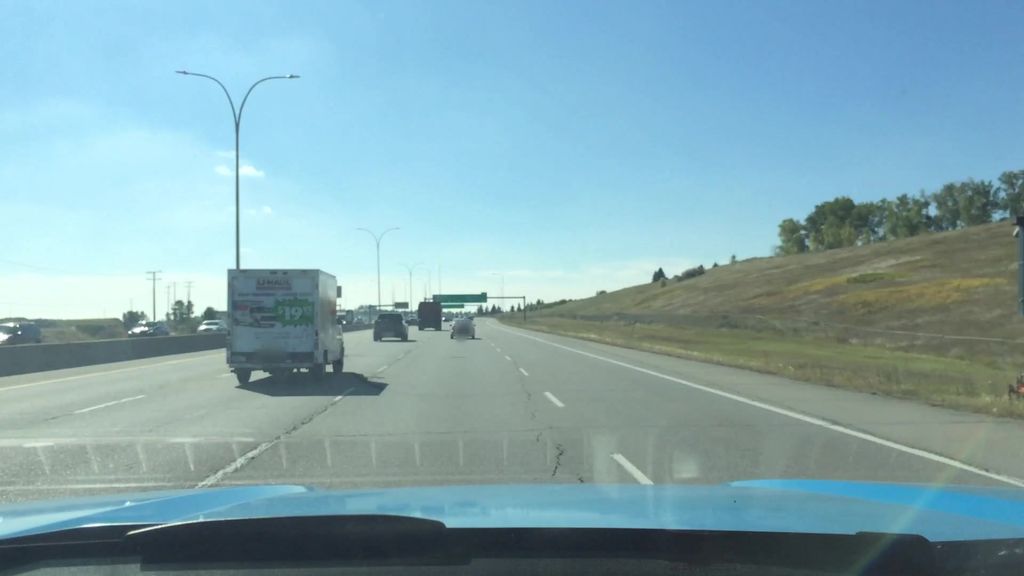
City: calgary